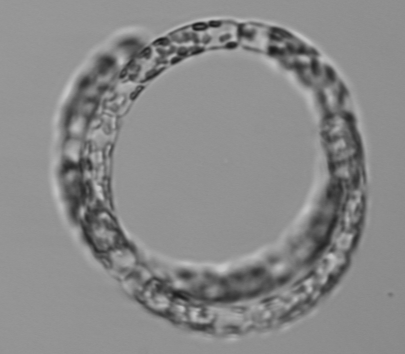
Label: Guinardia_striata